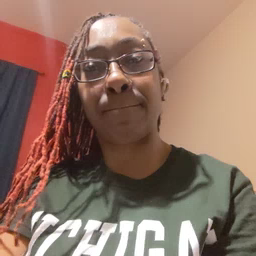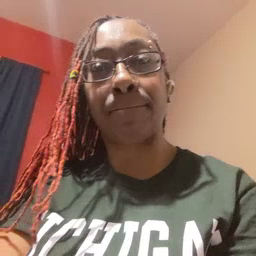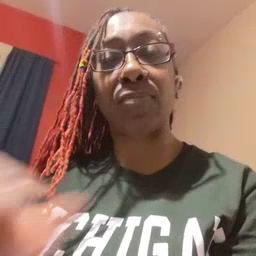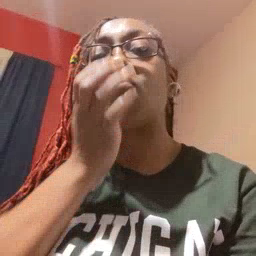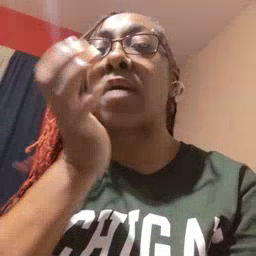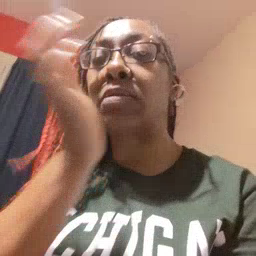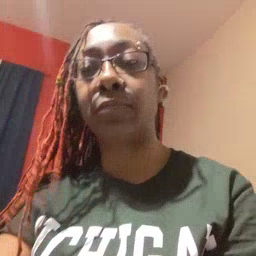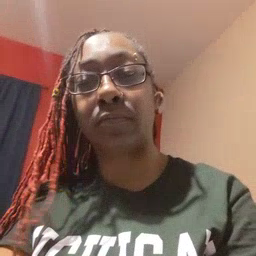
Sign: grass